Как известно, ветра и океанические течения служат известными примерами источников возобновляемой энергии. Если в первом случае ветроэнергетика продвинулась уже достаточно далеко, то с использованием океанических течений как источников энергии человечеству ещё придётся разобраться на практике. К примеру, в Японии, которую окружают крупные течения, такие как течение Куросио, разработки в области морской энергетики только начали своё развитие. В этой задаче мы попробуем выяснить, какое максимальное количество энергии можно получить с помощью использования течений. Воду всюду будем считать идеальной жидкостью, а влиянием гравитации пренебрежём.
Часть A. Основы (1.5 балла) В этой части задачи мы рассмотрим стационарное течение воды в расширяющейся трубе, показанной на рисунке 1. Труба имеет круговое поперечное сечение площадью $S_1$ при $x < x_1$ и $S_2$ при $x > x_2$. Всюду, кроме области $x_1 < x < x_2$, линии тока направлены параллельно оси $x$. Скорость течения при $x < x_1$ равна $v_1$, а при $x > x_2$ — $v_2$. Массовый расход воды в трубе обозначим $J$. Так как массовый расход — это постоянная величина, то при движении по трубе удельные импульс и кинетическая энергия воды будут изменяться.  Пусть внешняя сила $F$ действует на жидкость горизонтально вправо, и жидкость переходит из $AB$ в $A'B'$ за время $\Delta t$. Изменение импульса воды за это время обозначим $\Delta p$, изменение её кинетической энергии — $\Delta K$.
Выразите $\Delta p$ через $J$, $v_1$, $v_2$ и $\Delta t$.
Выразите внешнюю силу $F$, действующую на жидкость, через $\Delta p$ и $\Delta t$.
Выразите $\Delta K$ через $J$, $v_1$, $v_2$ и $\Delta t$. Пусть теперь на поток справа действует давление $P_0$, а слева — давление $P_A$ такое, что скорость воды при $x < x_1$ равна $v_1$. Рассмотрим поведение воды в усечённом конусе $x_1 < x < x_2$. На рисунке 2 сила, действующая на воду со стороны боковой поверхности, обозначена как $\vec F_3$. Будучи усреднённой по всей боковой поверхности, она превращается в горизонтально направленную силу, которую мы обозначим $F_\mathrm s$. Вместе с ней силы давления $\vec F_1$ и $\vec F_2$ являются причиной изменения удельного импульса воды.
Часть B. Закон Беца (4.5 балла) В этой части задачи мы исследуем возможности выработки электроэнергии путём установки турбины в морском течении, невозмущённая скорость которого равна $v_1$. В области $x_1 < x < x_2$ (см. рис. 3) течение является турбулентным и передаёт энергию турбине, возвращаясь к ламинарному со скоростью $v_2\ (v_2 < v_1)$. Течение можно считать стационарным, а плотность воды $\rho$ — всюду постоянной. Обозначим площадь поперечного сечения турбины как $S_t$, а массовый расход проходящей через неё воды — как $J_t$. Ясно, что\[J_t=\rho v_tS_t,\]где $v_t$ — средняя скорость воды при прохождении через турбину. Площадь поперечного сечения входящего в турбину потока обозначим как $S_1$, выходящего — как $S_2$.  Как и в части $\bf A$, жидкость переходит из $AB$ в $A'B'$ за время $\Delta t$, а изменения импульса и кинетической энергии воды за это время равны соответственно $\Delta p$ и $\Delta K$.
Выразите $F_\mathrm s$ через $P_0$, $P_A$, $S_1$, $S_2$ и $\Delta p$, $\Delta t$.
Выразите $\Delta p$ через $J_t$, $v_1$, $v_2$ и $\Delta t$.
Выразите $\Delta K$ через $J_t$, $v_1$, $S_1$, $S_2$ и $\Delta t$. На основе этого результата объясните, почему площадь поперечного сечения потока после прохождения турбины увеличивается, как показано на рисунке 3.
Выразите силу $F_t$, с которой турбина действует на проходящую через неё воду, через $v_1$, $v_2$ и $J_t$. С одной стороны, мощность $\mathcal P_t$, вырабатываемую турбиной, можно найти как произведение силы $F_t$ на среднюю скорость воды $v_t$ при прохождении турбины, а с другой стороны, как изменение кинетической энергии воды, проходящей через турбину в единицу времени, взятое в противоположным знаком, $-\frac{\Delta K}{\Delta t}$. Приравняв эти два выражения, можно получить уравнение, связывающее среднюю скорость воды $v_t$ с $v_1$ и $v_2$.
Найдите $v_t$. Обозначим кинетическую энергию, проходящую в единицу времени через поперечное сечение площадью $S_t$ в отсутствие турбины, как $\mathcal P_0$. Тогда для определения эффективности турбины естественно ввести КПД по формуле:\[\eta=\frac{\mathcal P_t}{\mathcal P_0}.\]
Используя результат пункта $\bf B4$, получите выражение для $\mathcal P_t$.
Выразите $\mathcal P_0$ через $\rho$, $v_1$ и $S_t$.
Выразите КПД турбины $\eta$ через $r=\frac{v_2}{v_1}$. Нарисуйте график $\eta(r)$ в диапазоне $r\in[0,1]$.
Часть C. Течение Куросио (1.0 балл) Самое большое течение у берегов Японии — это течение Куросио, которое начинается от южной части острова Сикоку и заканчивается у южной части полуострова Кии. Ширина течения Куросио составляет $100\ км$, глубина — $400\ м$, а скорость — в среднем $3\ \cfrac{уз.}ч\ (1\ узел=1.852\ км)$.
Найдите максимальный КПД турбины $\eta_\max$ и значение $r$, при котором $\eta_\max$ достигается. Полученный в этой части закон $\eta(r)$ называется $\itзаконом$ $\itБеца$, а мощность $\eta_\max\mathcal P_0$ является максимальной мощностью, которую можно получить с помощью турбины от потока жидкости или газа.
Оцените, какая кинетическая энергия $\mathcal P_0$ проходит через поперечное сечение течения в единицу времени. Предполагается, что около $\cfrac1{100}$ общей площади поперечного сечения Куросио можно использовать для выработки электроэнергии.
Оцените верхний предел возможной мощности $\mathcal P_t$ электроэнергии, вырабатываемой за счёт течения.
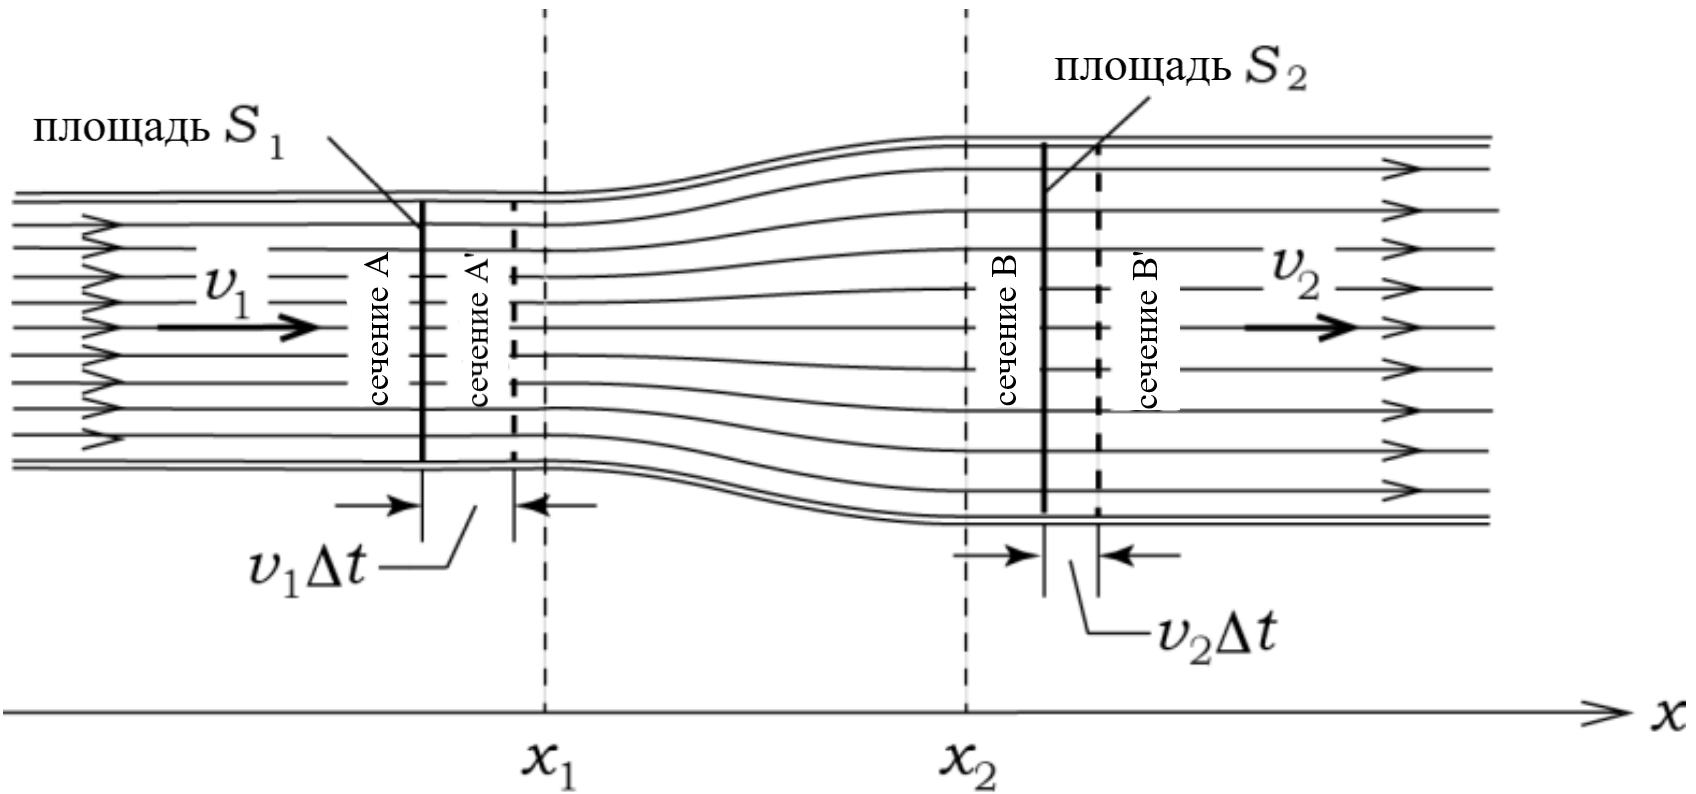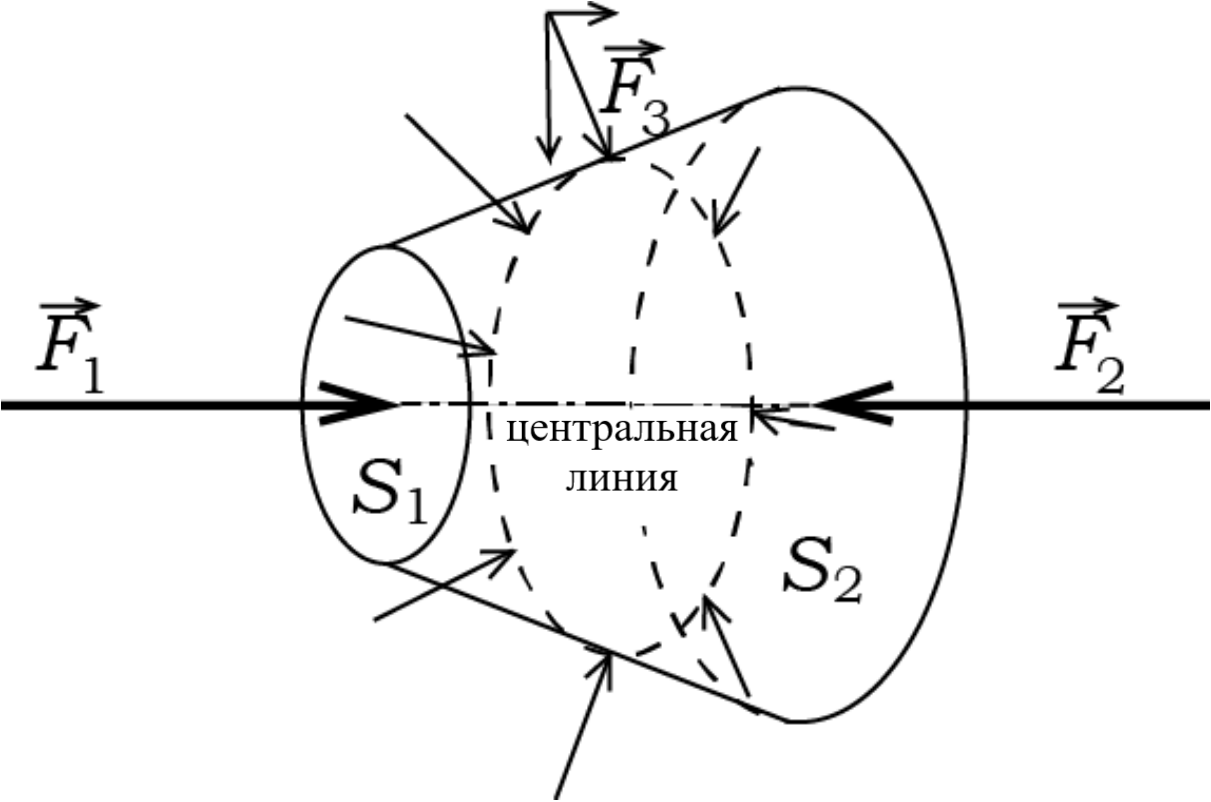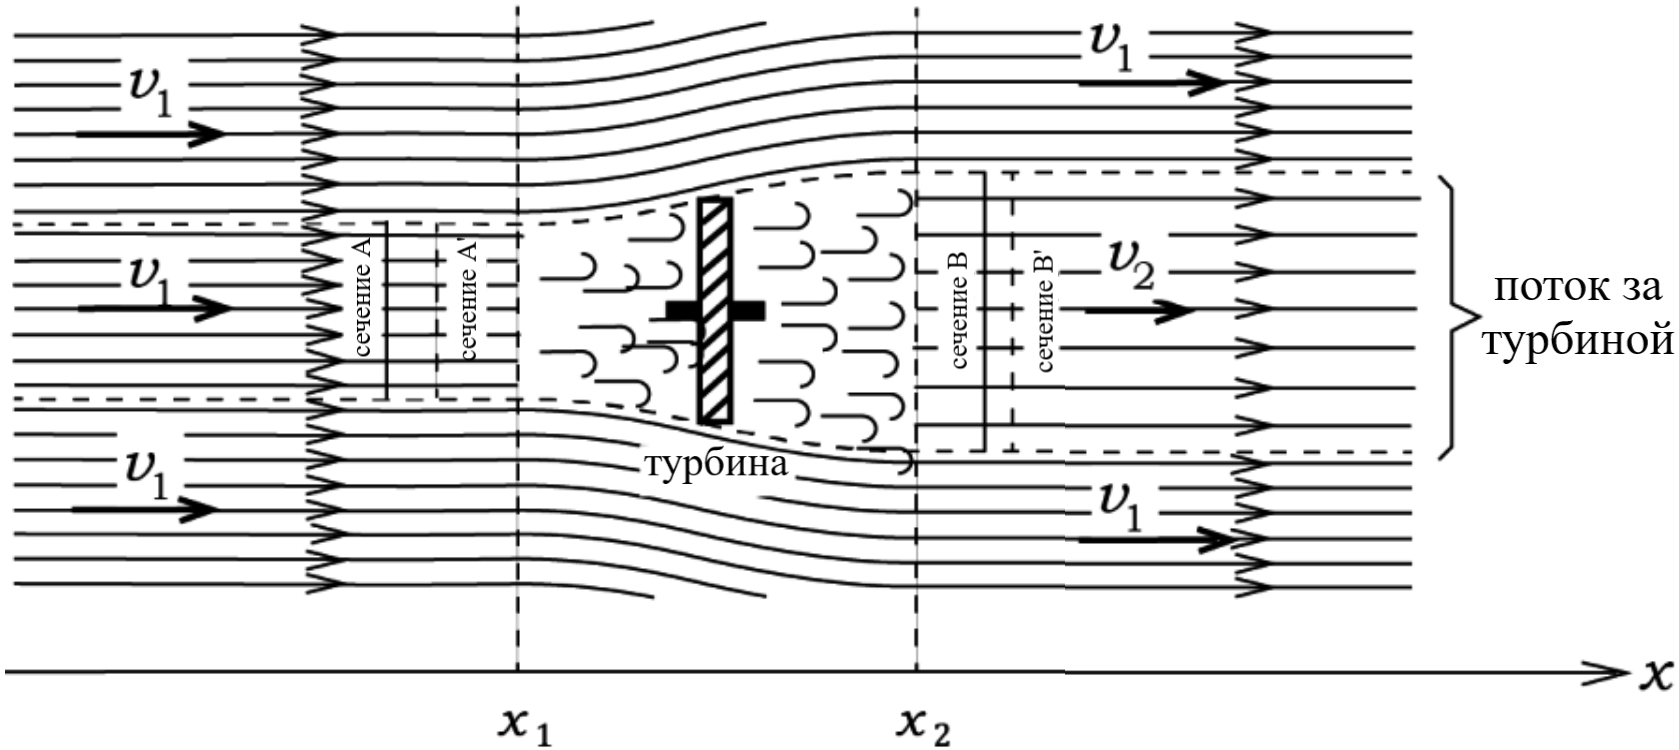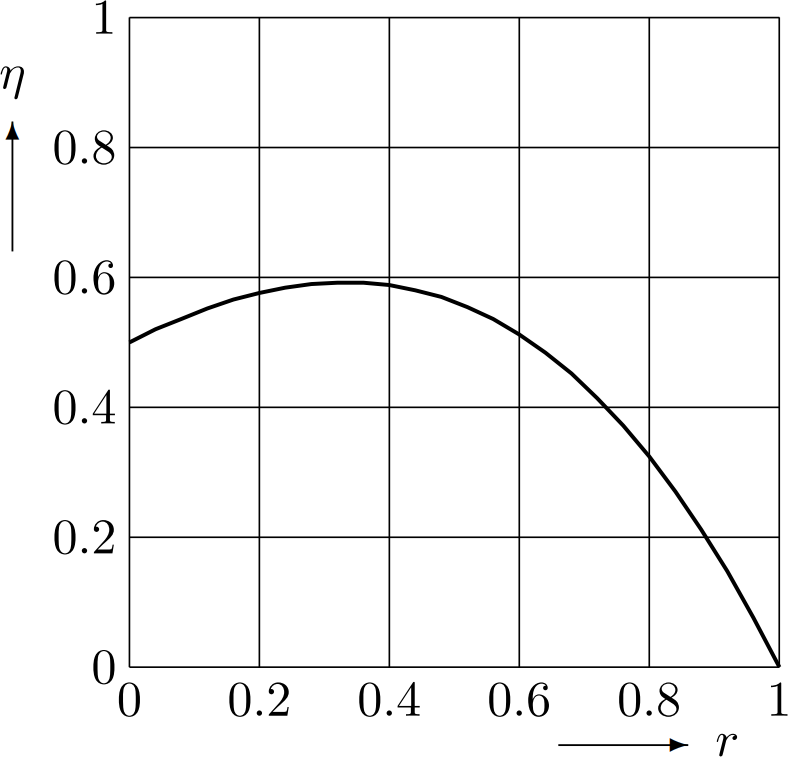
Выразите $\Delta p$ через $J$, $v_1$, $v_2$ и $\Delta t$.
Решение: Изменение импульса воды за время $\Delta t$ равно разности импульса $Jv_2\Delta t$ в области $BB'$ и импульса $Jv_1\Delta t$ в области $AA'$. $\implies$
Ответ: \[\Delta p=J(v_2-v_1)\Delta t\]

Выразите внешнюю силу $F$, действующую на жидкость, через $\Delta p$ и $\Delta t$.
Решение: Поскольку изменение импульса равно $\Delta p=F\Delta t$, $\implies$
Ответ: \[F=\frac{\Delta p}{\Delta t}\]

Выразите $\Delta K$ через $J$, $v_1$, $v_2$ и $\Delta t$.
Решение: Как и в A1, изменение кинетической энергии воды за время $\Delta t$ равно разности кинетической энергии $Jv_2^2\Delta t/2$ в области $BB'$ и кинетической энергии $Jv_1^2\Delta t/2$ в области $AA'$. $\implies$
Ответ: \[\Delta K=\frac12J\left(v_2^2-v_1^2\right)\Delta t\]

Выразите $F_\mathrm s$ через $P_0$, $P_A$, $S_1$, $S_2$ и $\Delta p$, $\Delta t$.
Решение: Внешняя сила, действующая на воды, равна $F=(P_AS_1-P_0S_2)+F_\mathrm s$ (направление направо выбрано как положительное). Поскольку внешняя сила была найдена в A2, $\implies$
Ответ: \[F_\mathrm s=-(P_AS_1-P_0S_2)+\frac{\Delta p}{\Delta t}\]

Выразите $\Delta p$ через $J_t$, $v_1$, $v_2$ и $\Delta t$.
Решение: Аналогично A1, $\implies$
Ответ: \[\Delta p=J_t(v_2-v_1)\Delta t\]

Выразите $\Delta K$ через $J_t$, $v_1$, $S_1$, $S_2$ и $\Delta t$. На основе этого результата объясните, почему площадь поперечного сечения потока после прохождения турбины увеличивается, как показано на рисунке 3.
Решение: Из уравнения неразрывности $v_1S_1=v_2S_2$. Далее, аналогично A2, получаем:\[\Delta K=\frac{1}{2} J_{\mathrm{t}}\left(v_2^2-v_1^2\right) \Delta t=\frac{1}{2} J_{\mathrm{t}}\left[\left(\frac{S_1}{S_2}\right)^2-1\right] v_1^2 \Delta t.\]Поскольку в результате передачи кинетической энергии турбине должно быть $\Delta K < 0$, имеем $S_1 < S_2$. Следовательно, $v_1 > v_2$, — площадь поперечного сечения трубы увеличивается, а скорость установившегося течения уменьшается.
Ответ: \[\Delta K=\frac12J_t\left[\left(\frac{S_1}{S_2}\right)^2-1\right]v_1^2\Delta t\]

Выразите силу $F_t$, с которой турбина действует на проходящую через неё воду, через $v_1$, $v_2$ и $J_t$.
Решение: С одной стороны, $\Delta=F_t\Delta t$. С другой стороны, $\Delta p=J_t(v_2-v_1)\Delta t$. $\implies$
Ответ: \[F_t=J_t(v_2-v_1)\]

Найдите $v_t$.
Решение: Поскольку мощность, передаваемая жидкости, равна $\mathcal P=F_tv_t$, а $F_t=J_t(v_2-v_1)$, то\[\mathcal P=J_t(v_2-v_1)v_t.\]С другой стороны,\[\mathcal P=\cfrac{\Delta K}{\Delta t}=\frac12J_t(v_2^2-v_1^2).~\implies\]
Ответ: \[v_t=\frac{v_1+v_2}2\]

Используя результат пункта $\bf B4$, получите выражение для $\mathcal P_t$.
Решение: Мощность, передаваемая турбине, равна $\mathcal P_t=-\mathcal P$. Учитывая что $J_t=\rho v_tS_t$, имеем:\[\mathcal{P}_{t}=\frac{1}{2} J_{t}\left(v_1^2-v_2^2\right)=\frac{1}{2}\left(\rho v_{t} S_{t}\right)\left(v_1^2-v_2^2\right)=\frac{1}{4} \rho S_{t}\left(v_1+v_2\right)\left(v_1^2-v_2^2\right).\]
Ответ: \[\mathcal P_t=\frac14\rho S_t(v_1+v_2)\left(v_1^2-v_2^2\right)\]

Выразите $\mathcal P_0$ через $\rho$, $v_1$ и $S_t$.
Решение: В отсутствие турбины масса воды, проходящая через поперечное сечение $S_t$, равна $\rho v_1S_t$, $\implies$
Ответ: \[\mathcal P_0=\frac12\rho v_1^3S_t\]

Выразите КПД турбины $\eta$ через $r=\frac{v_2}{v_1}$. Нарисуйте график $\eta(r)$ в диапазоне $r\in[0,1]$.
Решение: \[\eta(r)=\cfrac{\mathcal P_t}{\mathcal P_0}=\cfrac12(1+r)(1-r^2),\quad 0 < r < 1.\]

Найдите максимальный КПД турбины $\eta_\max$ и значение $r$, при котором $\eta_\max$ достигается.
Решение: Для поиска экстремума КПД решим уравнение:\[0=\cfrac{\mathrm d\eta}{\mathrm dr}=\frac12(1-3r)(1+r).\]Поскольку $r > 0$, то $r=\cfrac13$. Значение КПД в этой точке $\eta_\mathrm{max}=\cfrac{16}{27}\approx0.593.$
Ответ: \[r=\frac13,\quad\eta_\max=\frac{16}{27}\]

Оцените, какая кинетическая энергия $\mathcal P_0$ проходит через поперечное сечение течения в единицу времени.
Решение: В единицу времени через поперечное сечение течения проходит кинетическая энергия $\mathcal P_0=\cfrac12\rho v_1^3S$. Здесь площадь $S=100\cdot10^3\cdot400~м^2=4\cdot10^7~м^2$, плотность $\rho=10^3~кг/м^3$, скорость $v_1=3\cdot1852~м/ч=1.54~м/с$. $\implies$
Ответ: \[\mathcal P_0=7.3\cdot10^{10}~Вт\]

Оцените верхний предел возможной мощности $\mathcal P_t$ электроэнергии, вырабатываемой за счёт течения.
Решение: Предел извлекаемой мощности соответствует КПД $\eta_\mathrm{max}$. Таким образом, $\mathcal P_t=\cfrac1{100}\cdot0.593\cdot\mathcal P_0$. $\implies$
Ответ: \[\mathcal P_t=4.3\cdot10^8~Вт\]
Темы:
T, Механика, Гидродинамика, КПД, Поток